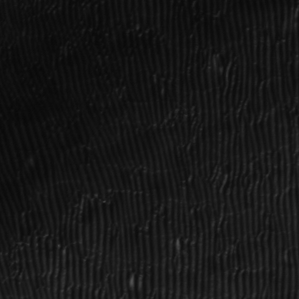
Label: frost